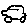
Label: car